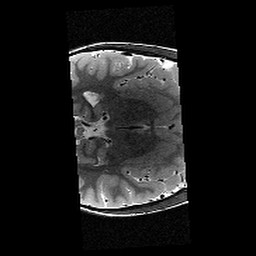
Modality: T2w
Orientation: axial
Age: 10
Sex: male
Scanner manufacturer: siemens
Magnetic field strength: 3 T
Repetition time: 9.23 s
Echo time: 0.067 s